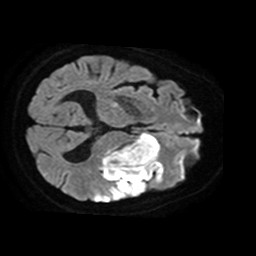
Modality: TRACE
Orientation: axial
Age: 59
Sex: male
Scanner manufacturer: philips
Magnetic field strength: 1.5 T
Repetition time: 3.646 s
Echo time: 0.09255 s